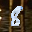
Label: 8